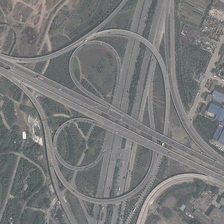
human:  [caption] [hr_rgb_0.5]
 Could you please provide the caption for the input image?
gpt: many green trees are near a viaduct with some cars .

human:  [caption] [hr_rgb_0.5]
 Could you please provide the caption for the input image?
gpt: many green trees are near a viaduct with some cars .

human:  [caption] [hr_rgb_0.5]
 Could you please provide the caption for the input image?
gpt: many green trees are near a viaduct with some cars .

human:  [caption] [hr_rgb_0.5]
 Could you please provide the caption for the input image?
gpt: many green trees are near a viaduct with some cars .

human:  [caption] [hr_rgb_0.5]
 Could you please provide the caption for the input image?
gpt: many green trees are near a viaduct with some cars .